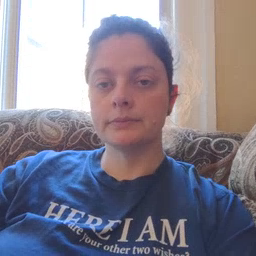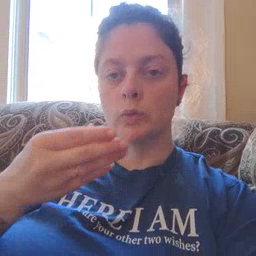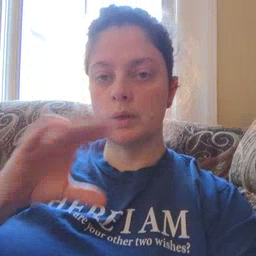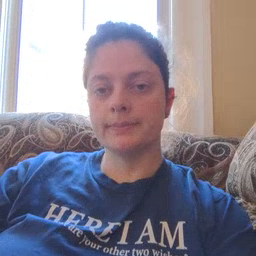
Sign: story